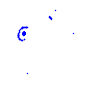
Particle: pion